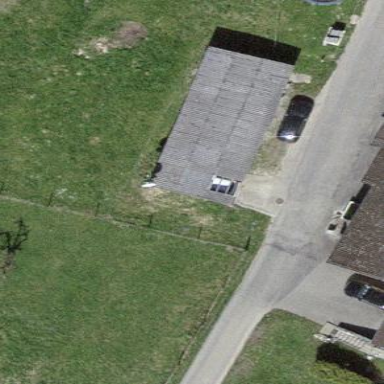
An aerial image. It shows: View of roof of building.